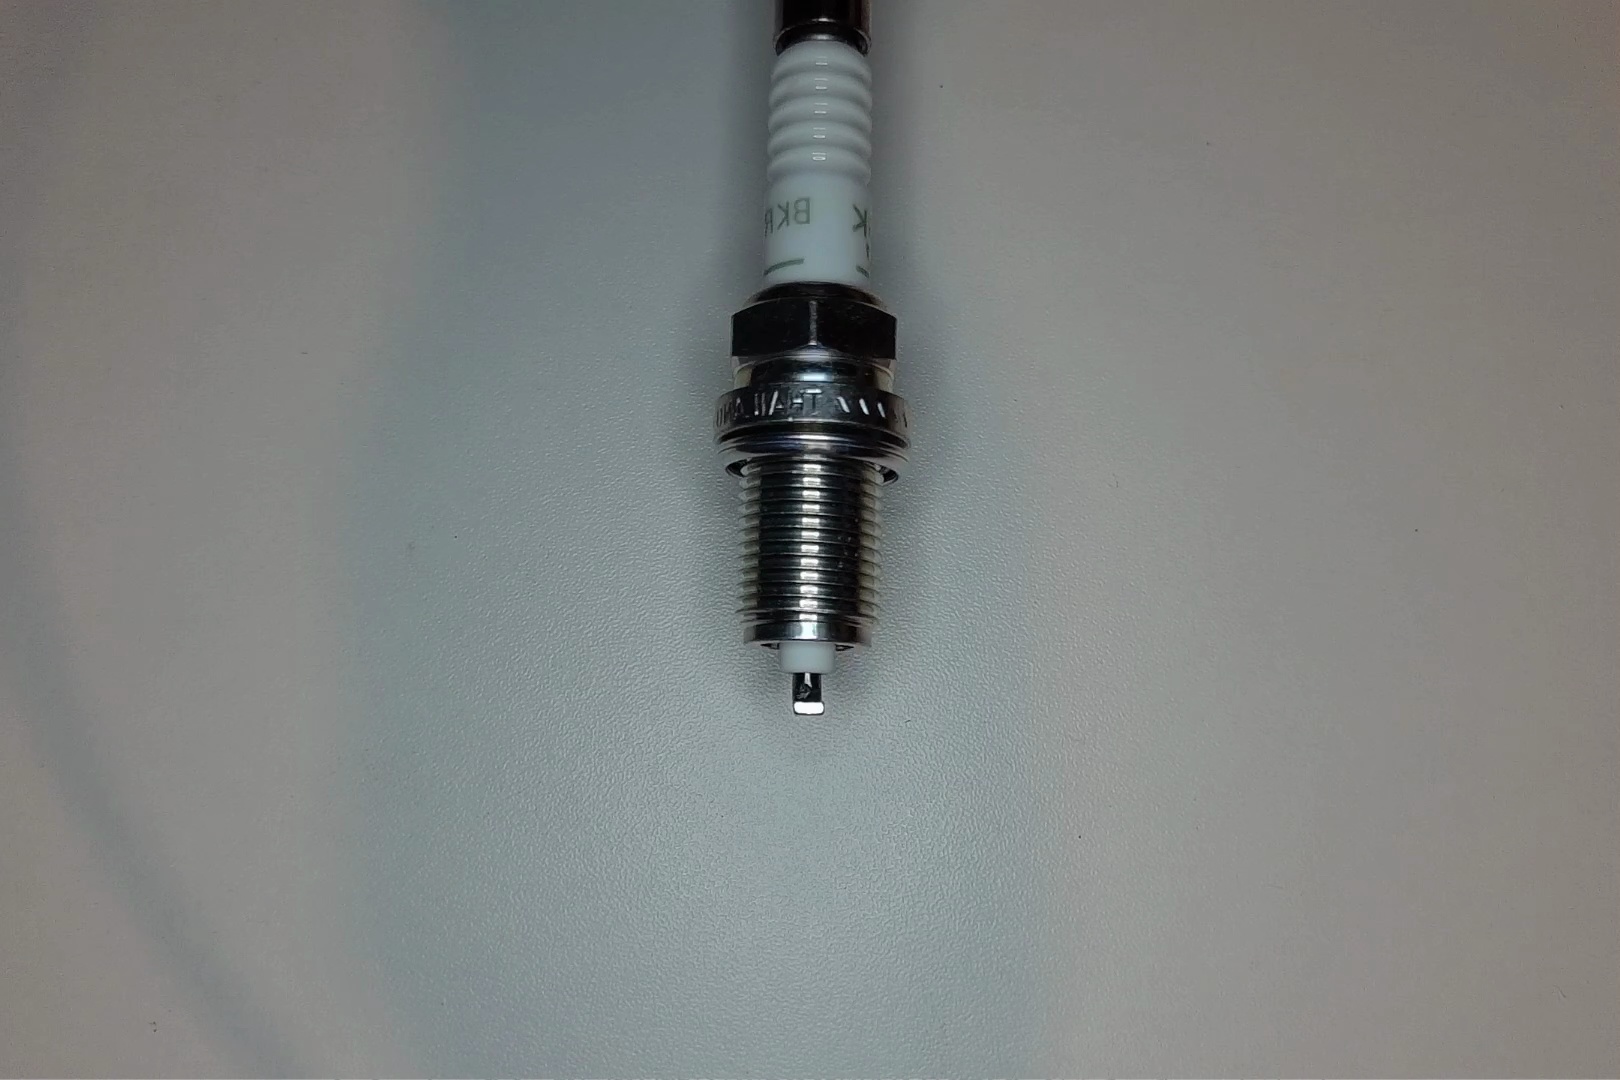
Label: normal